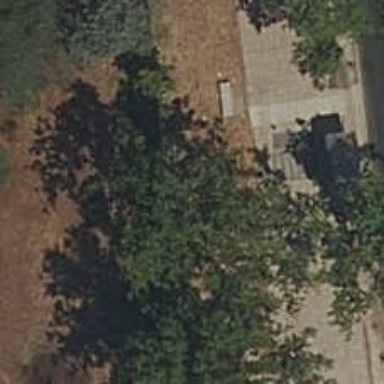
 serving as platform for public transportation."